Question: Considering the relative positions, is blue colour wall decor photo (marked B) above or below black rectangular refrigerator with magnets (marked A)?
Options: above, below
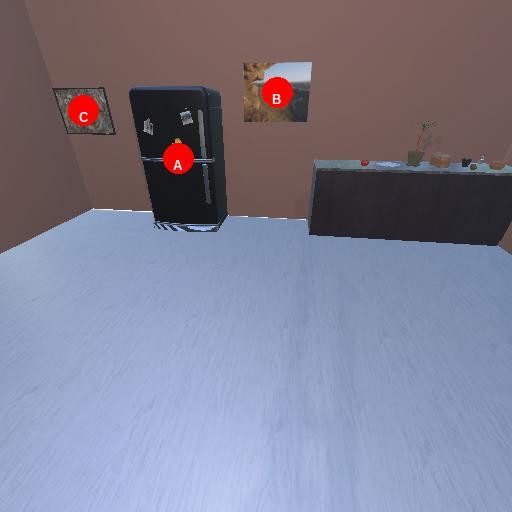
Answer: above